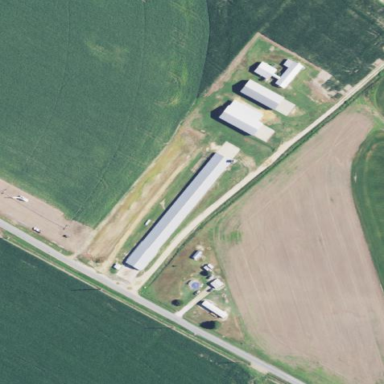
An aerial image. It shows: Farm auxiliary building.